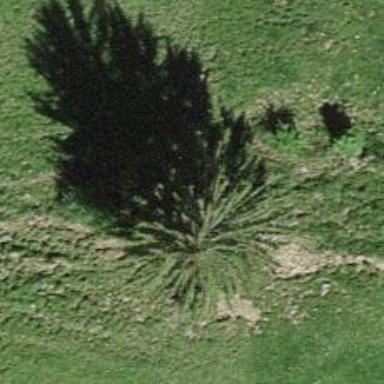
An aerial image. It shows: Evergreen tree with needle-leaved leaves.